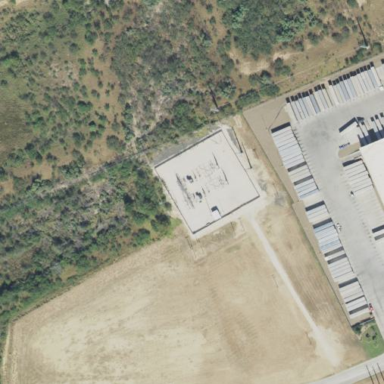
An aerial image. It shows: Distribution substation surrounded by fence.